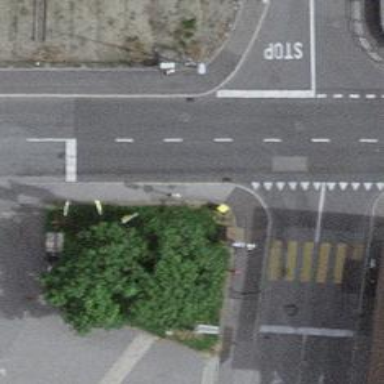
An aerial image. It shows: Post box is visible.